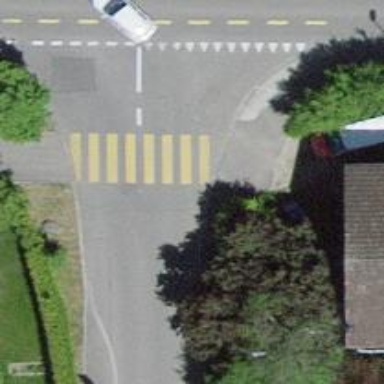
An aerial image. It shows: Uncontrolled zebra crossing on the road.